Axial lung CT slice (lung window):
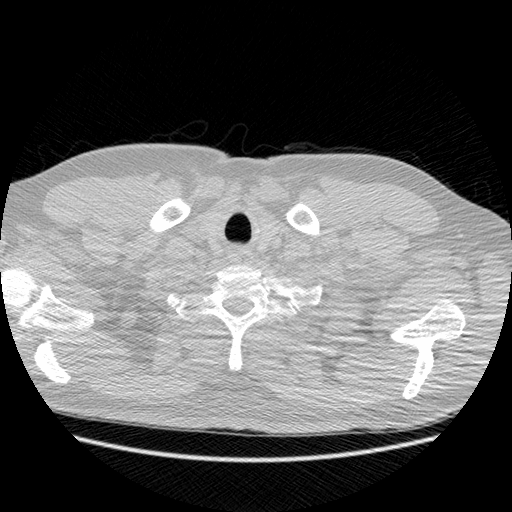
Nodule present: no